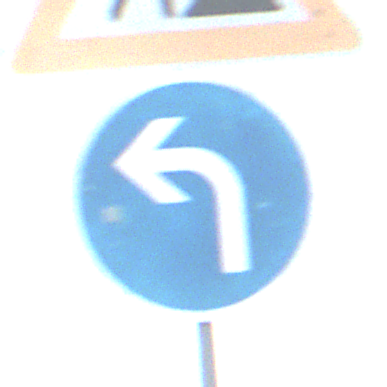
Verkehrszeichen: VorgeschriebeneFahrtrichtungLinks
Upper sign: Arbeitsstelle
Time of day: Midday
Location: Outdoor (Suburban)
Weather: Overcast
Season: NotSpecified
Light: Natural